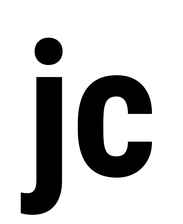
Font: Roboto_Condensed_Bold